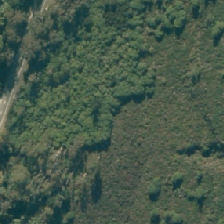
Land cover: broadleaved_indigenous_hardwood